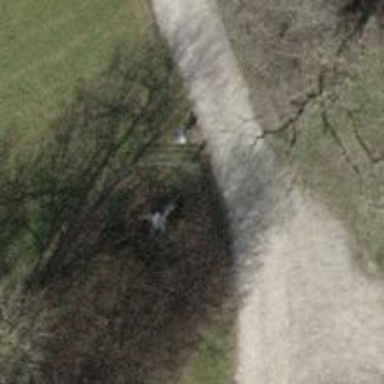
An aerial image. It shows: Culvert tunnel.